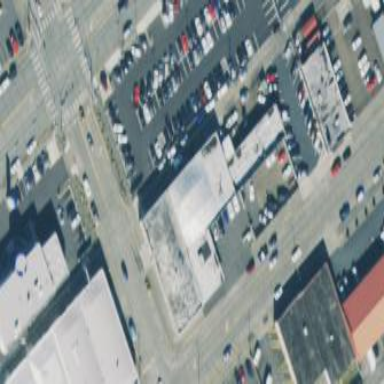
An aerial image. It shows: Car shop building.